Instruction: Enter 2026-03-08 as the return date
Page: home
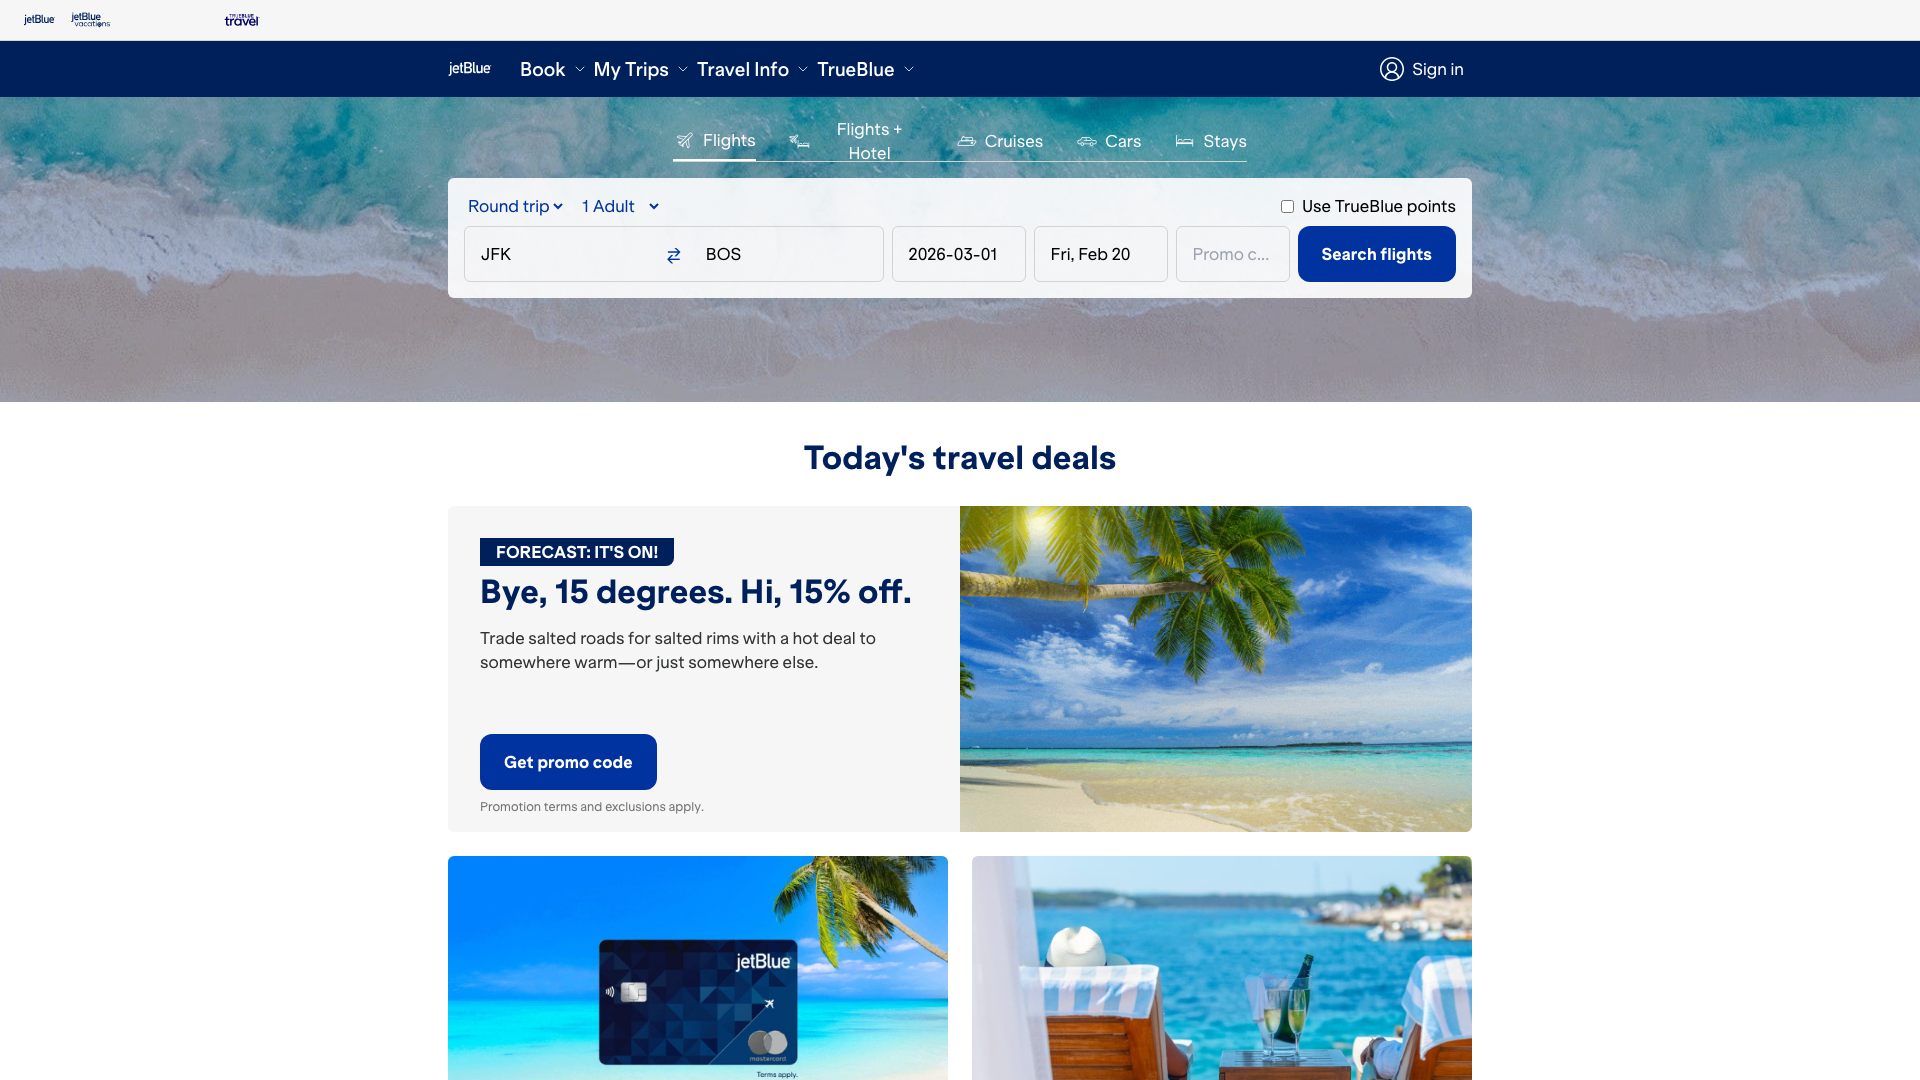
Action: type